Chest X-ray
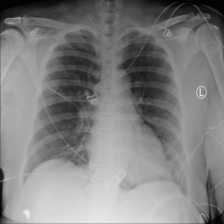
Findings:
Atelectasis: negative
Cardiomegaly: negative
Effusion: negative
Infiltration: negative
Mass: negative
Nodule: negative
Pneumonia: negative
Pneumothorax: negative
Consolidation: negative
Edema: negative
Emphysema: negative
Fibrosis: negative
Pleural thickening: positive
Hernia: negative